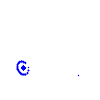
Particle: electron